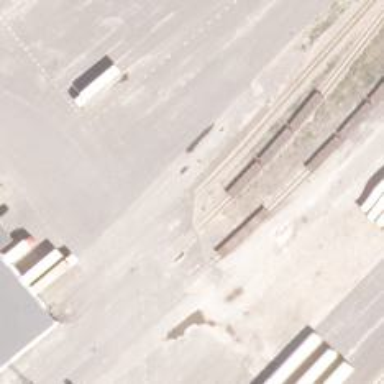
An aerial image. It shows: Railway spur service.